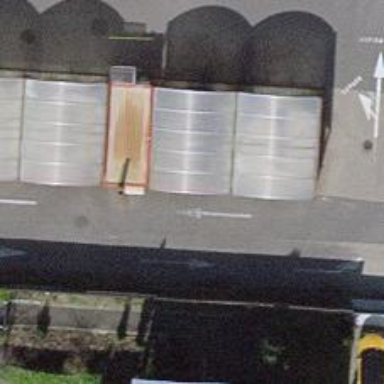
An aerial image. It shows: Service road with concrete surface leading through building passage tunnel.